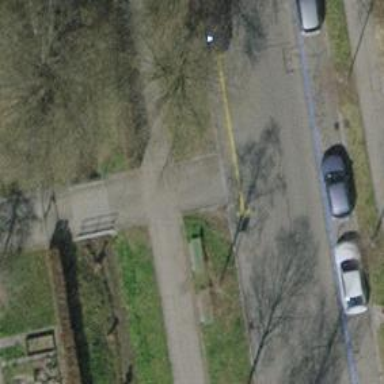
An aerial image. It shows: Bench for seating.